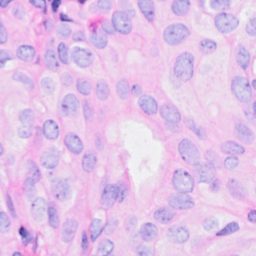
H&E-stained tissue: Breast